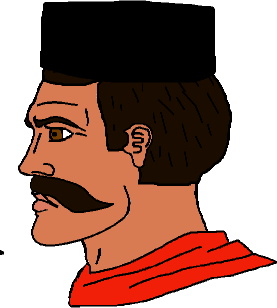
Label: 4_Yes_Chad